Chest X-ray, PA view. Patient: 43 years old, sex M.
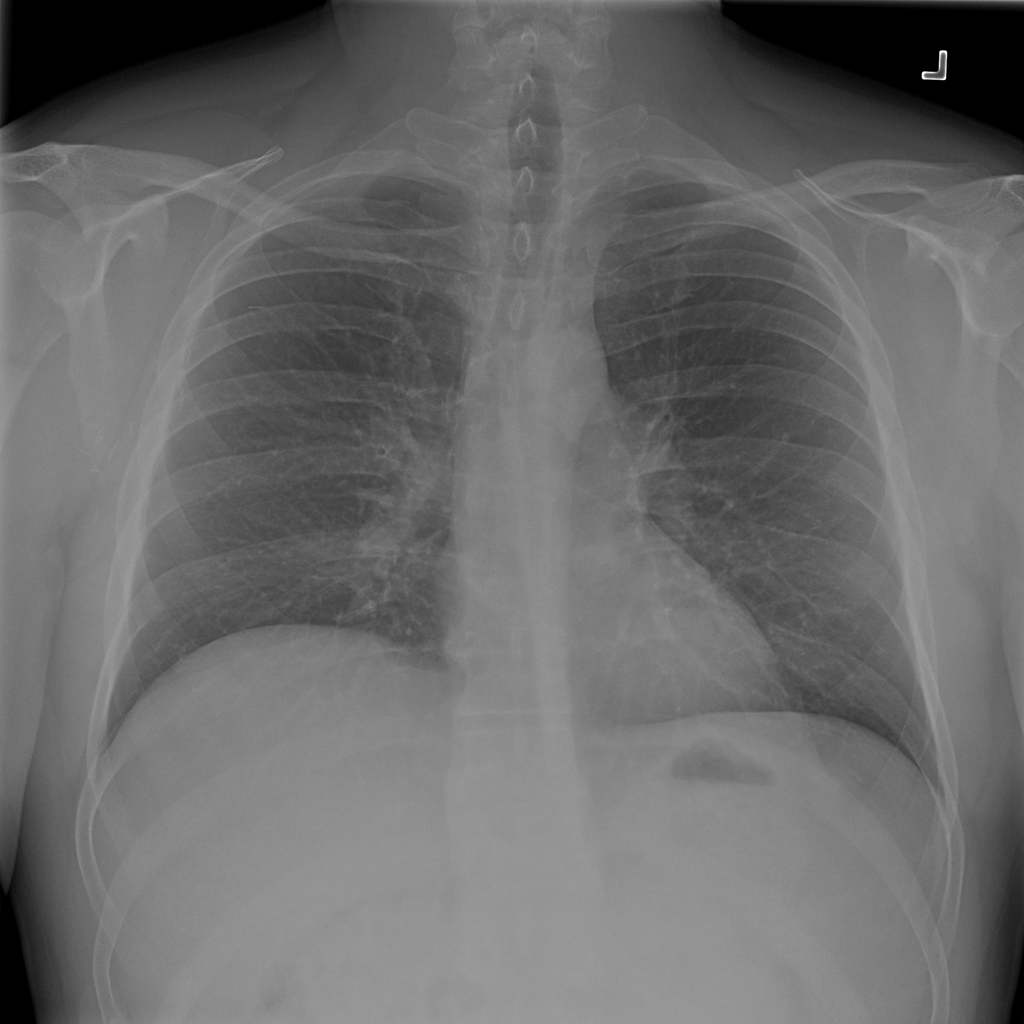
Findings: No Finding